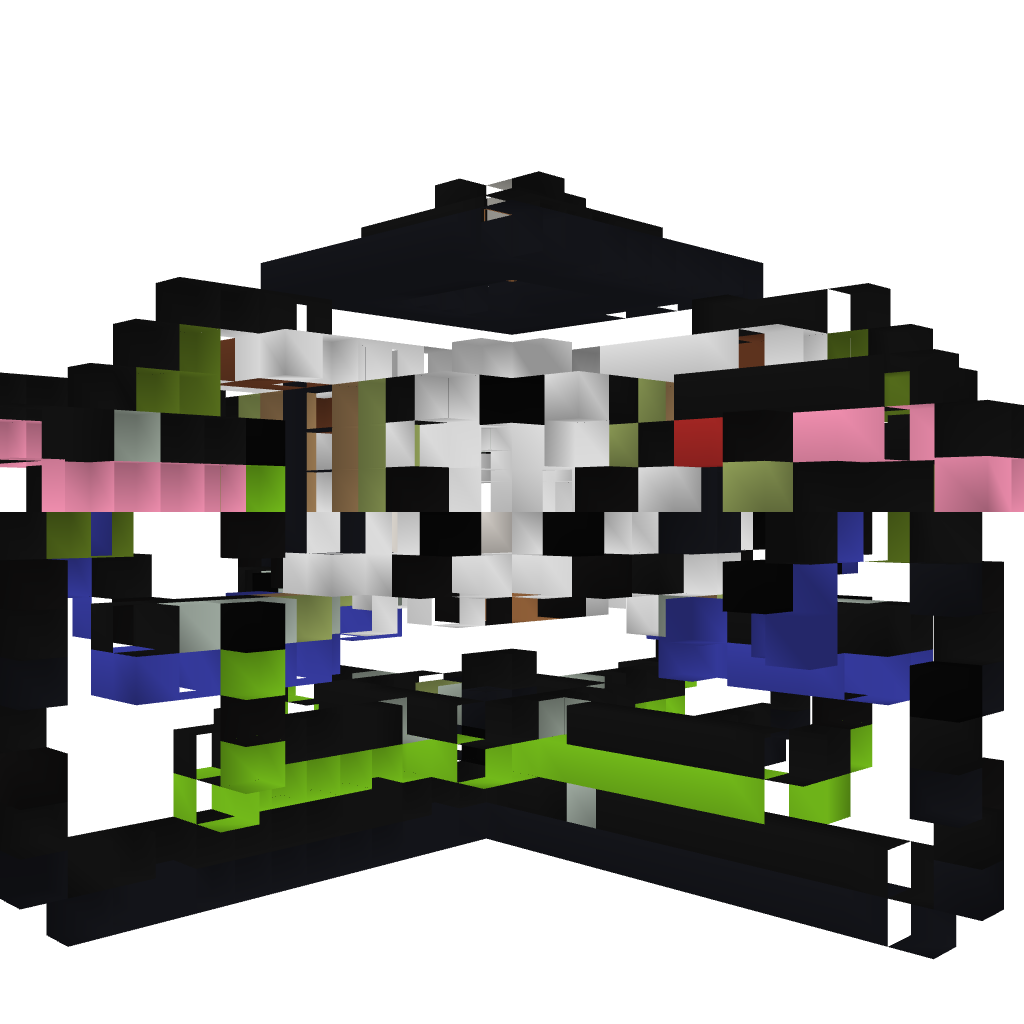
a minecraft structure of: PVP/Adventure Lobby V. 1